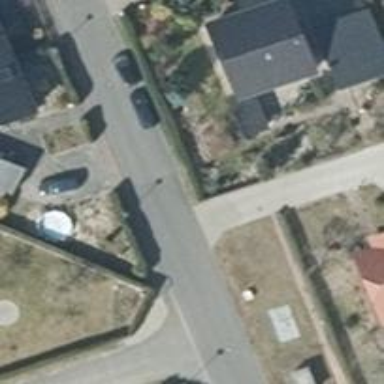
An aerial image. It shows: Smooth asphalt road in residential area.